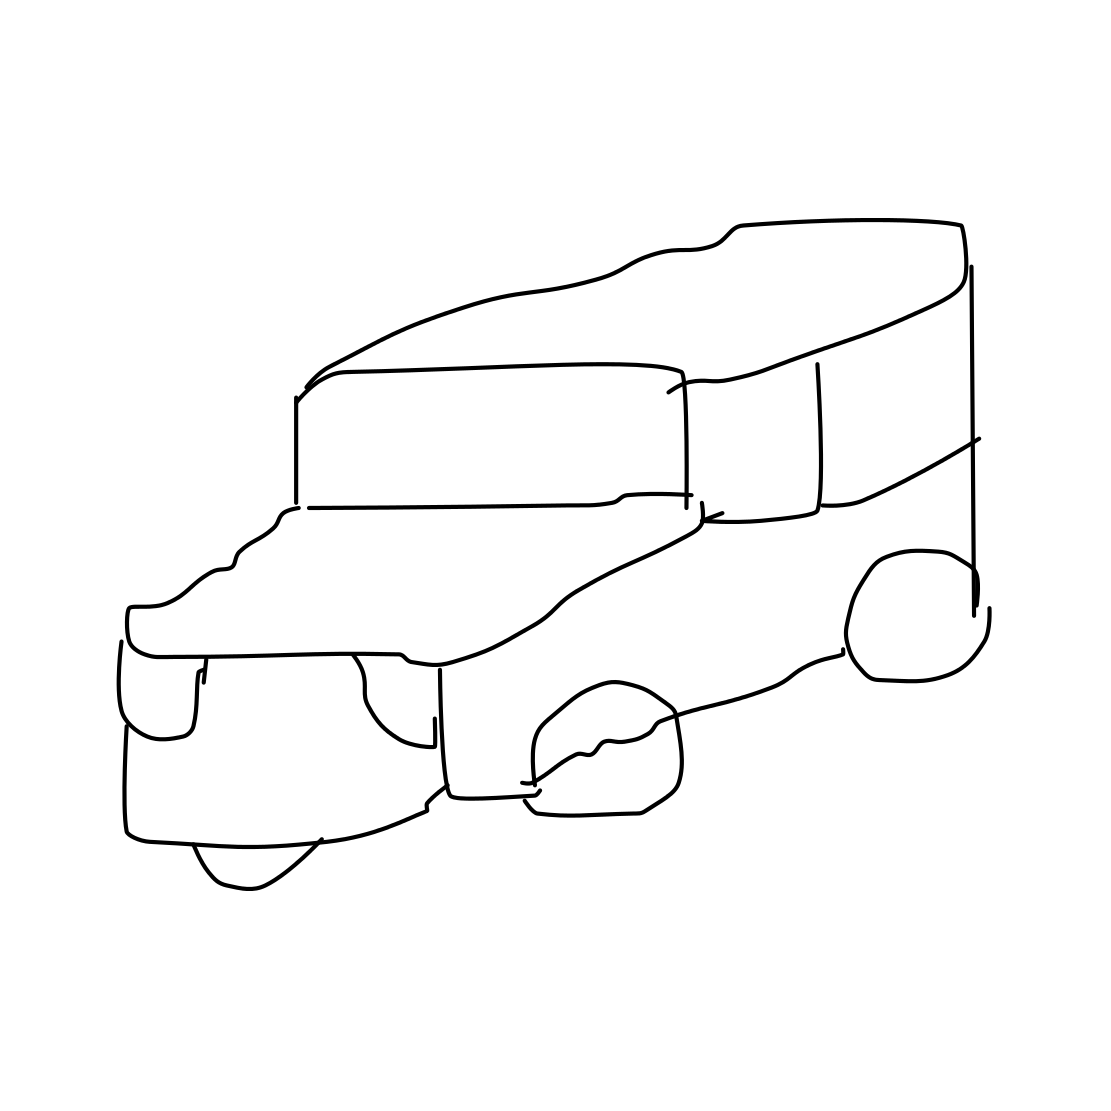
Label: suv